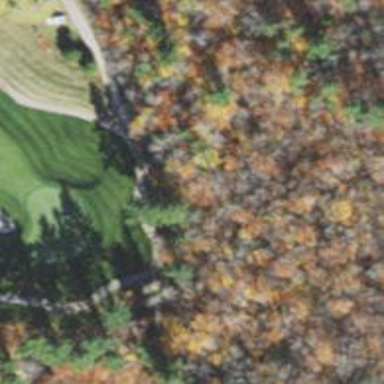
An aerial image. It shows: Path designated for golf carts.